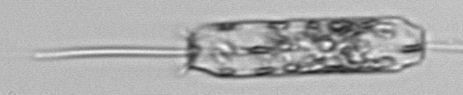
Label: Ditylum_brightwellii